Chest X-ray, PA view. Patient: 62 years old, sex M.
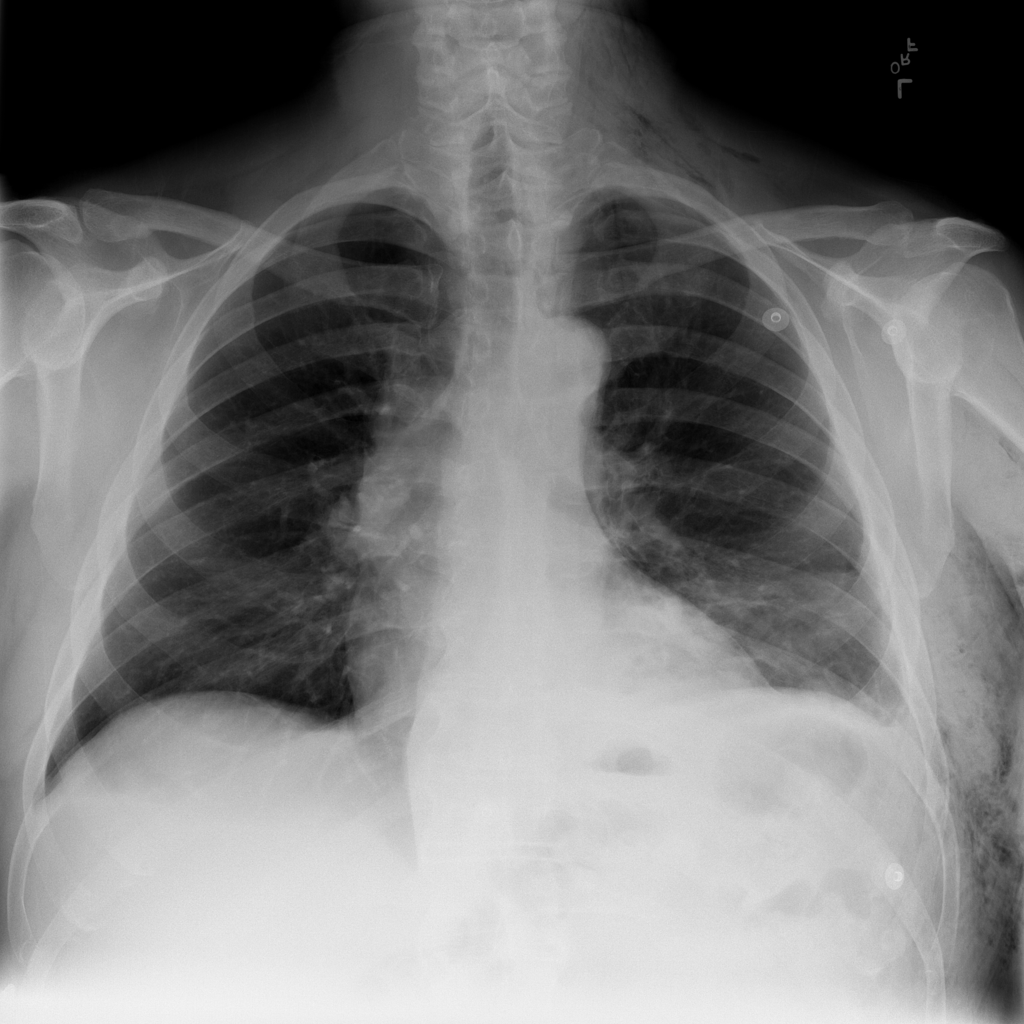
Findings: Emphysema